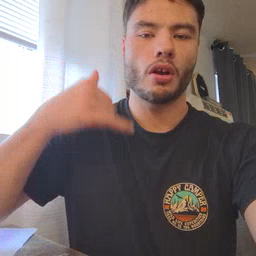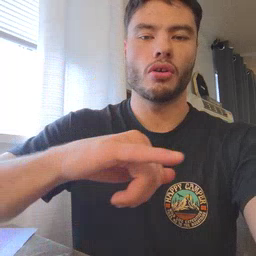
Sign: backyard